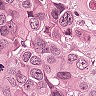
Metastatic tissue present: yes